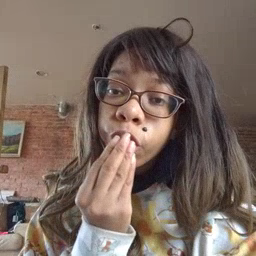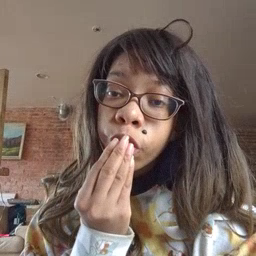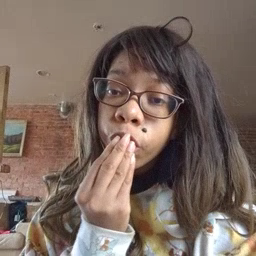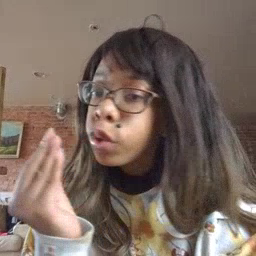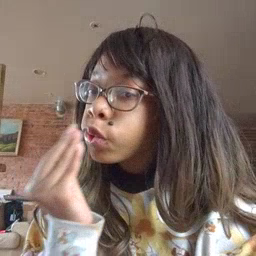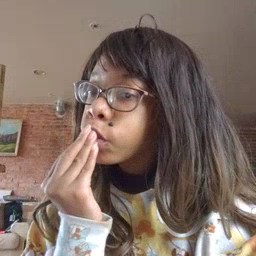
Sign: food